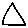
Label: triangle